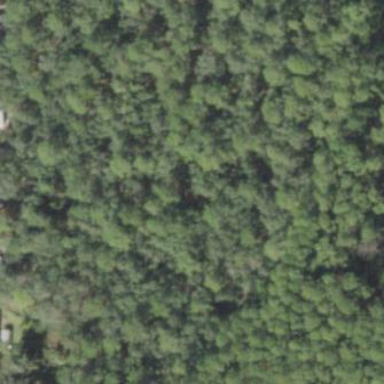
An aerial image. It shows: Mixed woodland with various types of leaves.